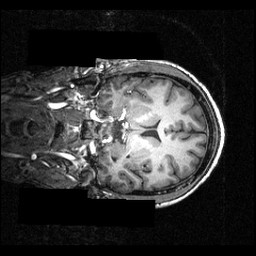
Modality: T1w
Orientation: coronal
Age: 27
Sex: male
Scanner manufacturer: siemens
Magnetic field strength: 3.951 T
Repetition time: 1.5 s
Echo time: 0.00335 s